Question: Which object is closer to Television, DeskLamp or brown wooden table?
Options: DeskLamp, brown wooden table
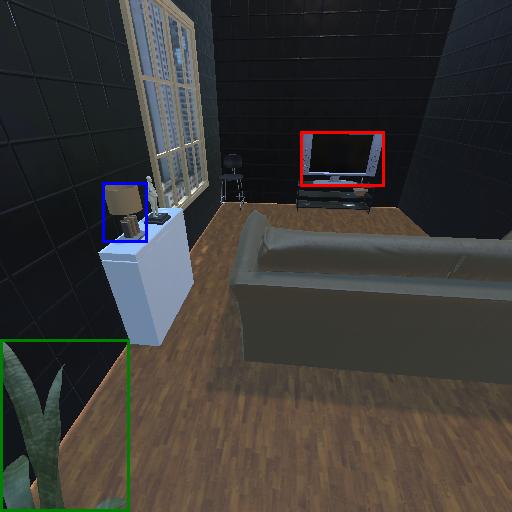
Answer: DeskLamp